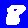
Digit: 8